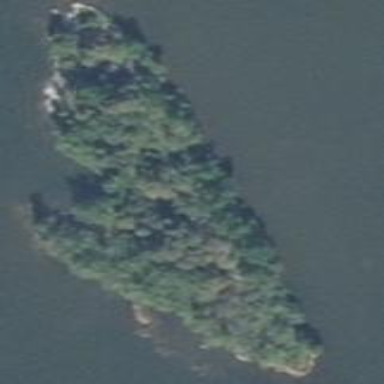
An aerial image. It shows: Islet.